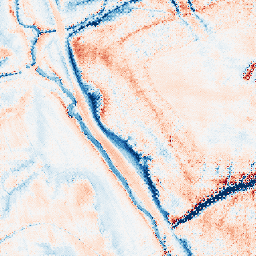
Category: edge_preserving
Decomposition family: guided
Decomposition parameters: radius: 8
eps: 0.1
Upsampling method: regularized
Upsampling parameters: scale: 2
lambda_reg: 0.1
Upsampling scale: 2